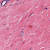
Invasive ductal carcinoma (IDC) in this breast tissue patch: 1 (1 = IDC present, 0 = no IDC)